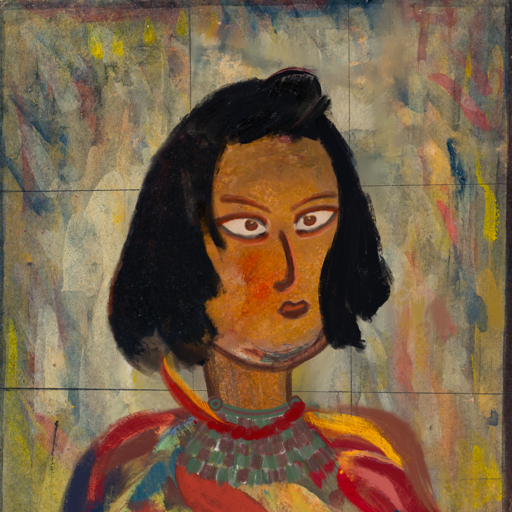
Background: GypsyMother, Head And Neck Side: Pipe, Face Side: Roy_Bahadur, Bust: Mother_And_Son_Son, Hair Side: Mosgoul, Head Accessory: Blank, Second Necklace: After_Raid, Necklace: Pipe, Baby: Blank